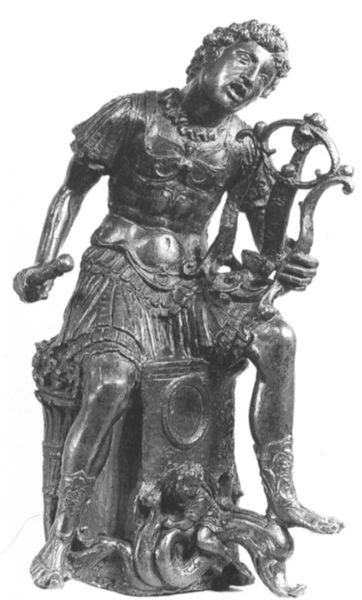
Titel: Arion
Künstler: Andrea Briosco Riccio
Institution: Paris, Musée du Louvre
Schlagwörter: hand, mann, mund, schwarz, weiss, rock, instrument, haare, sitzend, locken, skulptur, beine, sandalen, bronze, plastik, antike, knüppel, stiefel, mythologie, rüstung, römer, brustpanzer, singen, sänger, krieger, heiliger, harfe, lyra, guss, drache, georg, säle, skultur, stiefe, broze, orpheus, käule, wappenrock, insrtument